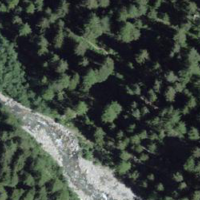
EUNIS habitat code: 43
Species observed at this site:
Vicia sylvatica
Chrysotoxum bicincta
Ophrys insectifera
Neottia nidus-avis
Dolichovespula sylvestris